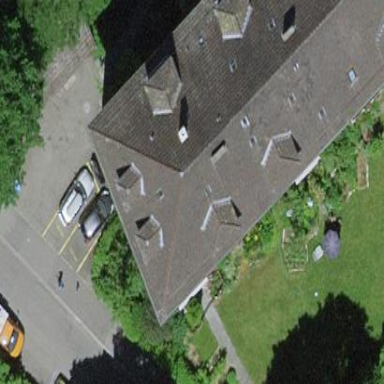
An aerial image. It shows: Hipped roof apartment building.